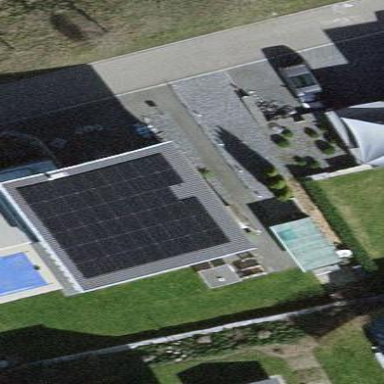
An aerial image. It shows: Solar power generator using photovoltaic method with solar photovoltaic panel types.